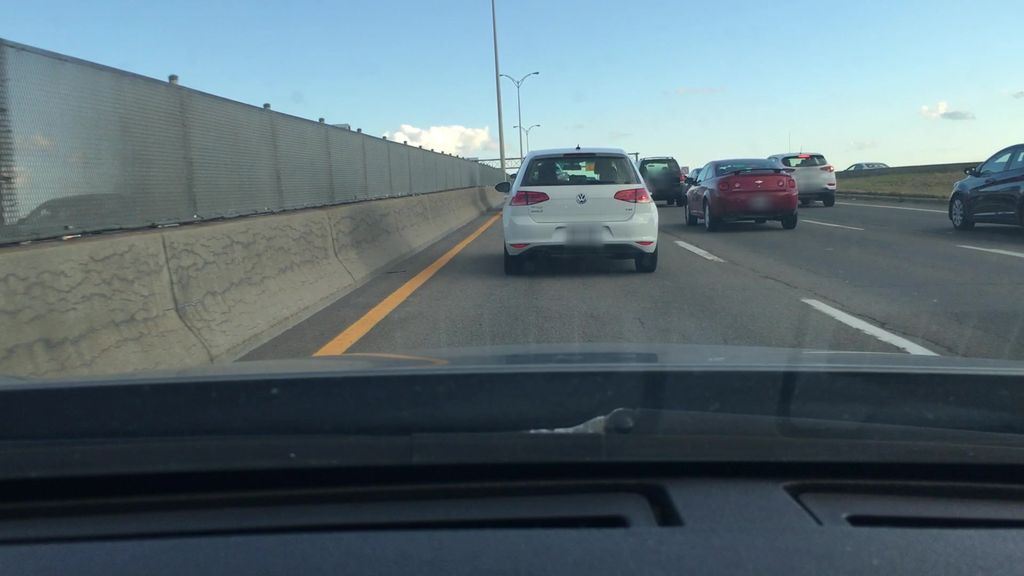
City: montreal